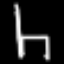
Label: chair